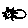
Label: cat